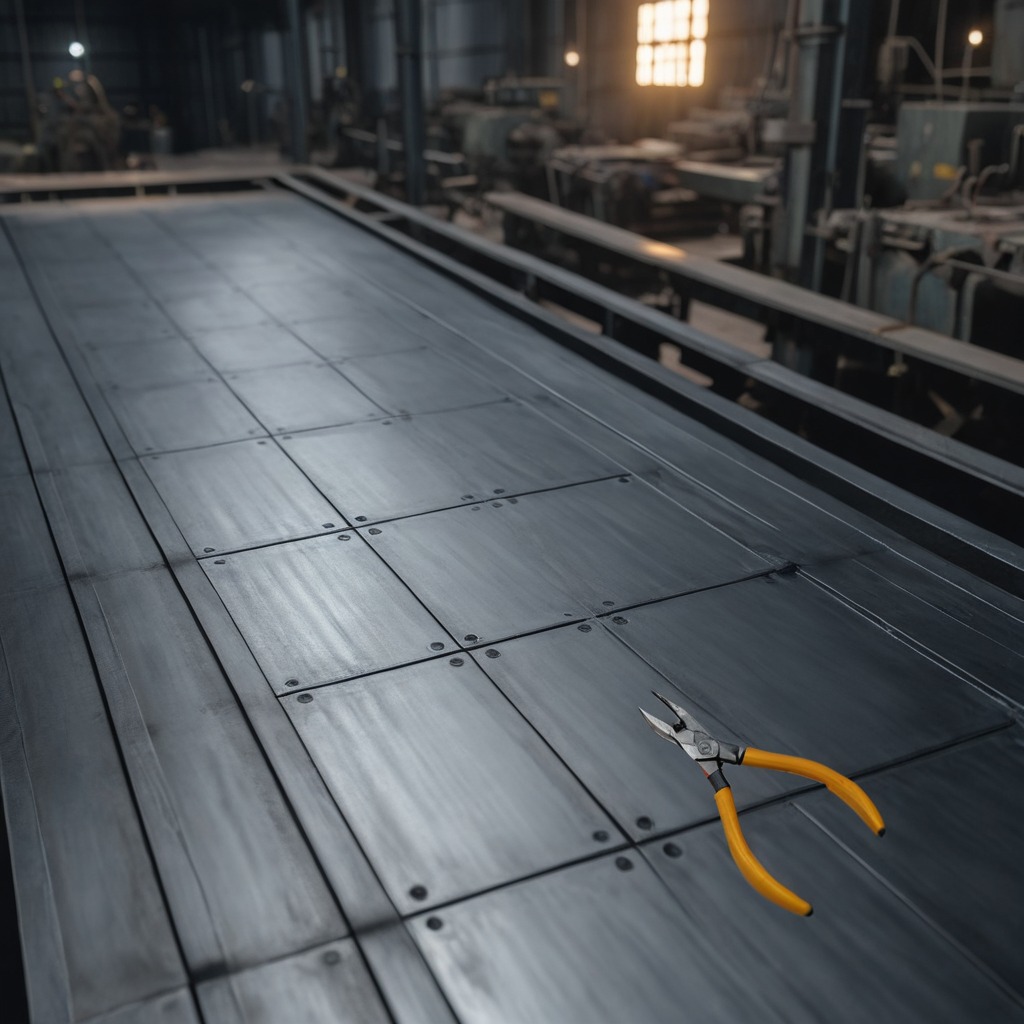
A plier is lying on the cold steel table in a mining workshop.